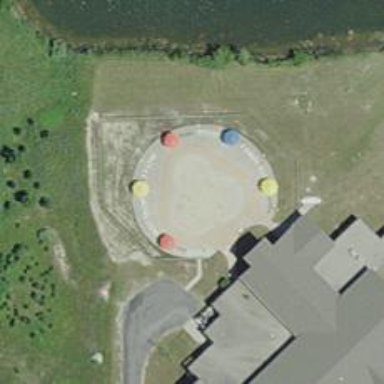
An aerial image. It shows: Water park.